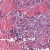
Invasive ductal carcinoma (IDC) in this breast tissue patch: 1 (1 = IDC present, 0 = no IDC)